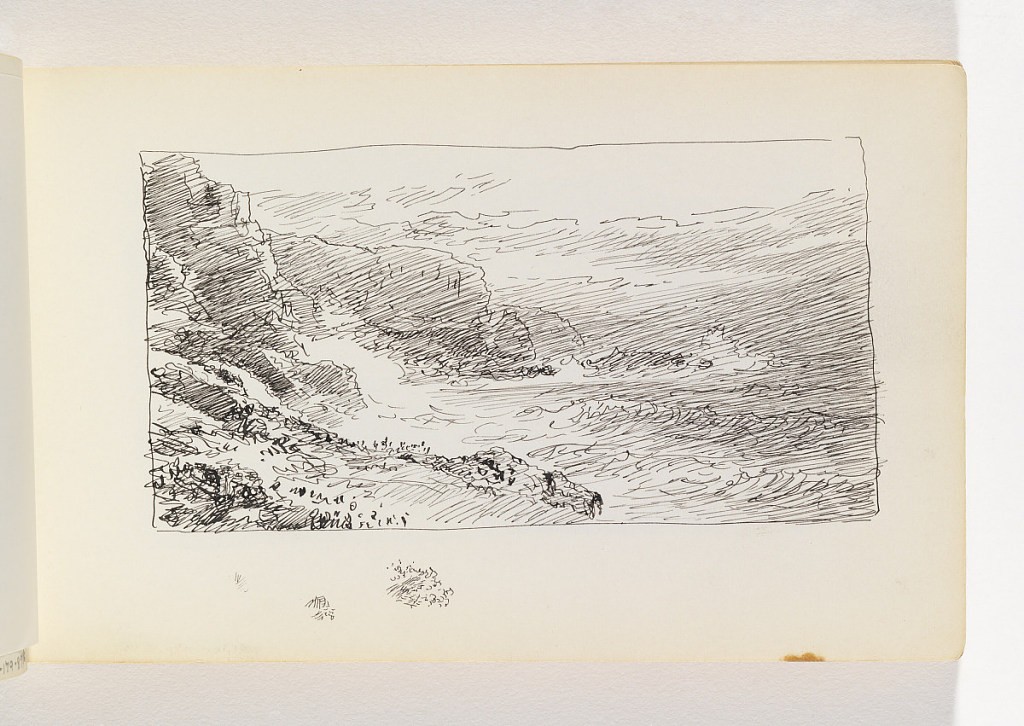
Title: Waves on Beach and Cliffs
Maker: William Trost Richards, American, 1833–1905
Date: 1890–1900
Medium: Pen and black ink on off-white wove paper
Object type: Sketchbook folio
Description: Waves coming onto shore. Land in left foreground with tall cliffs behind. Miscellaneous pen marks in bottom left of sheet outside image.